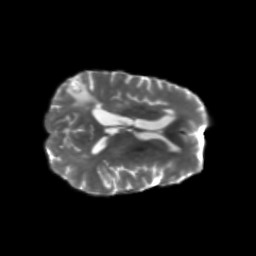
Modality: T2w
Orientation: axial
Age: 50
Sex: female
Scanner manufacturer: siemens
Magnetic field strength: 3 T
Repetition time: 5.47 s
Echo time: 0.0854 s